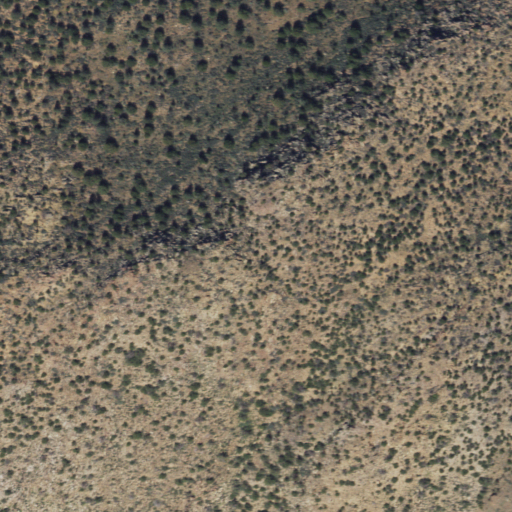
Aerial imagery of mountain in Arizona named Cottonwood Mountain containing only shrub